Question: I am making an auto chat client like Cleverbot for school. I have 2 problems... 1) the scroll bar doesn't seem to work for some reason. Here is a screenshot:

'''
import javax.swing.*;
import java.awt.*;
import java.awt.event.KeyListener;
import java.awt.event.KeyEvent;
import java.lang.Math;
public class ChatBot extends JFrame implements KeyListener{
//Main method
public static void main(String[] args){
new ChatBot();
}
//Swing settings
JPanel window=new JPanel(){
protected void paintComponent(Graphics g){
super.paintComponent(g);
Image background = new ImageIcon("textEffect.png").getImage();
int x = (window.getWidth() - background.getWidth(null)) / 2;
int y = (window.getHeight() - background.getHeight(null)) / 2;
g.drawImage(background,x,y,null,this);
}
};
JLabel label=new JLabel("Say: ");
JTextArea dialog=new JTextArea();
JTextField input=new JTextField(46);
JScrollPane scroll=new JScrollPane(
dialog,
JScrollPane.VERTICAL_SCROLLBAR_AS_NEEDED,
JScrollPane.HORIZONTAL_SCROLLBAR_NEVER
);
//Makes window and starts bot
public ChatBot(){
super("Pollockoraptor");
setSize(600,400);
setResizable(true);
setDefaultCloseOperation(EXIT_ON_CLOSE);
dialog.setEditable(false);
dialog.setLineWrap(true);
dialog.setOpaque(false);
scroll.getViewport().setOpaque(false);
input.addKeyListener(this);
window.add(scroll);
window.add(label);
window.add(input);
//background color; new Color(97, 118, 131) is a nice color
window.setBackground(new Color(255, 255, 255));
add(window);
setVisible(true);
//Gui Layout
window.setLayout(new GridBagLayout());
GridBagConstraints c = new GridBagConstraints();
c.fill = GridBagConstraints.HORIZONTAL;
//Dialog
c.weightx = 1.0;
c.weighty = 1.0;
c.anchor = GridBagConstraints.PAGE_START;
c.fill = GridBagConstraints.BOTH;
c.insets = new Insets(10, 10, 0, 10);
c.gridx = 0;
c.gridy = 0;
c.gridwidth = 3;
c.gridheight = 2;
window.add(dialog, c);
//Input box
c.weightx = 0;
c.weighty = 0;
c.anchor = GridBagConstraints.PAGE_END;
c.fill = GridBagConstraints.HORIZONTAL;
c.insets = new Insets(0, 0, 10, 10);
c.gridx = 1;
c.gridy = 2;
c.gridwidth = GridBagConstraints.REMAINDER;
window.add(input, c);
//Label
c.weightx = 0;
c.weighty = 0;
c.anchor = GridBagConstraints.PAGE_END;
c.fill = GridBagConstraints.HORIZONTAL;
c.insets = new Insets(0, 10, 10, 0);
c.gridx = 0;
c.gridy = 2;
c.gridwidth = 1;
window.add(label, c);
input.requestFocus();
}
//knowledgeBase
String[][] knowledgeBase={
{"hi","hello","howdy","hey"},
{"hi","hello","hey"},
{"how are you", "how r u", "how r you", "how are u"},
{"good","doing well"},
{"shut up","noob","stop talking"}
};
//What to do when enter is pressed
public void keyPressed(KeyEvent e){
if(e.getKeyCode()==KeyEvent.VK_ENTER){
input.setEditable(false);
//get the user input
String quote=input.getText();
input.setText("");
if(!quote.equals("")){
addText("You: "+quote);
quote.trim();
while(quote.charAt(quote.length()-1)=='!' || quote.charAt(quote.length()-1)=='.' || quote.charAt(quote.length()-1)=='?'){
quote=quote.substring(0,quote.length()-1);
}
quote.trim();
byte response=0;
int j=0;
//check the knowledgeBase for a match or change topic
while(response==0){
//if a match is found, reply with the answer
if(inArray(quote.toLowerCase(),knowledgeBase[j*2])){
response=2;
int r=(int)Math.floor(Math.random()*knowledgeBase[(j*2)+1].length);
addText("
Pollockoraptor: "+knowledgeBase[(j*2)+1][r]);
}
j++;
//if a match is not found, go to change topic
if(j*2==knowledgeBase.length-1 && response==0){
response=1;
}
}
//change topic if bot is lost
if(response==1){
int r=(int)Math.floor(Math.random()*knowledgeBase[knowledgeBase.length-1].length);
addText("
Pollockoraptor: "+knowledgeBase[knowledgeBase.length-1][r]);
}
addText("
");
}
}
}
//other events
public void keyTyped(KeyEvent e){}
public void keyReleased(KeyEvent e){
if(e.getKeyCode()==KeyEvent.VK_ENTER){
input.setEditable(true);
}
}
//format the input
public void addText(String str){
dialog.setText(dialog.getText()+str);
}
//check the knowledgeBase for a match
public boolean inArray(String in,String[] str){
boolean match=false;
for(int i=0;i<str.length;i++){
if(str[i].equals(in)){
match=true;
}
}
return match;
}
}
'''
I have everything else working, but I also need a way to make a database of responses that i can edit easily. How would I do this? Do I have to use MySQL or something like that? Is there a easier way I can do this where I can make a matrix similar to the one I have by reading a text file?
***************EDIT****************
'''
import javax.swing.*;
import java.awt.*;
import java.awt.event.KeyListener;
import java.awt.event.KeyEvent;
import java.lang.Math;
public class ChatBot extends JFrame implements KeyListener{
//Main method
public static void main(String[] args){
new ChatBot();
}
//Swing settings
JPanel window=new JPanel(){
protected void paintComponent(Graphics g){
super.paintComponent(g);
Image background = new ImageIcon("textEffect.png").getImage();
int x = (window.getWidth() - background.getWidth(null)) / 2;
int y = (window.getHeight() - background.getHeight(null)) / 2;
g.drawImage(background,x,y,null,this);
}
};
JLabel label=new JLabel("Say: ");
JTextArea dialog=new JTextArea(5,30);
JTextField input=new JTextField(46);
JScrollPane scroll=new JScrollPane(
dialog,
JScrollPane.VERTICAL_SCROLLBAR_AS_NEEDED,
JScrollPane.HORIZONTAL_SCROLLBAR_NEVER
);
//Makes window and starts bot
public ChatBot(){
super("Pollockoraptor");
setSize(600,400);
setResizable(true);
setDefaultCloseOperation(EXIT_ON_CLOSE);
dialog.setEditable(false);
dialog.setLineWrap(true);
dialog.setOpaque(false);
scroll.getViewport().setOpaque(false);
input.addKeyListener(this);
window.add(scroll);
//background color; new Color(97, 118, 131) is a nice color
window.setBackground(new Color(255, 255, 255));
add(window);
setVisible(true);
//Gui Layout
window.setLayout(new GridBagLayout());
GridBagConstraints c = new GridBagConstraints();
c.fill = GridBagConstraints.HORIZONTAL;
//Dialog
c.weightx = 1.0;
c.weighty = 1.0;
c.anchor = GridBagConstraints.PAGE_START;
c.fill = GridBagConstraints.BOTH;
c.insets = new Insets(10, 10, 0, 10);
c.gridx = 0;
c.gridy = 0;
c.gridwidth = 3;
c.gridheight = 2;
window.add(scroll, c);
//Input box
c.weightx = 0;
c.weighty = 0;
c.anchor = GridBagConstraints.PAGE_END;
c.fill = GridBagConstraints.HORIZONTAL;
c.insets = new Insets(0, 0, 10, 10);
c.gridx = 1;
c.gridy = 2;
c.gridwidth = GridBagConstraints.REMAINDER;
window.add(input, c);
//Label
c.weightx = 0;
c.weighty = 0;
c.anchor = GridBagConstraints.PAGE_END;
c.fill = GridBagConstraints.HORIZONTAL;
c.insets = new Insets(0, 10, 10, 0);
c.gridx = 0;
c.gridy = 2;
c.gridwidth = 1;
window.add(label, c);
input.requestFocus();
}
//knowledgeBase
String[][] knowledgeBase={
{"hi","hello","howdy","hey"},
{"hi","hello","hey"},
{"how are you", "how r u", "how r you", "how are u"},
{"good","doing well"},
{"shut up","noob","stop talking"}
};
//What to do when enter is pressed
public void keyPressed(KeyEvent e){
if(e.getKeyCode()==KeyEvent.VK_ENTER){
input.setEditable(false);
//get the user input
String quote=input.getText();
input.setText("");
if(!quote.equals("")){
addText("You: "+quote);
quote.trim();
while(quote.charAt(quote.length()-1)=='!' || quote.charAt(quote.length()-1)=='.' || quote.charAt(quote.length()-1)=='?'){
quote=quote.substring(0,quote.length()-1);
}
quote.trim();
byte response=0;
int j=0;
//check the knowledgeBase for a match or change topic
while(response==0){
//if a match is found, reply with the answer
if(inArray(quote.toLowerCase(),knowledgeBase[j*2])){
response=2;
int r=(int)Math.floor(Math.random()*knowledgeBase[(j*2)+1].length);
addText("
Pollockoraptor: "+knowledgeBase[(j*2)+1][r]);
}
j++;
//if a match is not found, go to change topic
if(j*2==knowledgeBase.length-1 && response==0){
response=1;
}
}
//change topic if bot is lost
if(response==1){
int r=(int)Math.floor(Math.random()*knowledgeBase[knowledgeBase.length-1].length);
addText("
Pollockoraptor: "+knowledgeBase[knowledgeBase.length-1][r]);
}
addText("
");
}
}
}
//other events
public void keyTyped(KeyEvent e){}
public void keyReleased(KeyEvent e){
if(e.getKeyCode()==KeyEvent.VK_ENTER){
input.setEditable(true);
}
}
//format the input
public void addText(String str){
dialog.append(str);
}
//check the knowledgeBase for a match
public boolean inArray(String in,String[] str){
boolean match=false;
for(int i=0;i<str.length;i++){
if(str[i].equals(in)){
match=true;
}
}
return match;
}
}
'''
***************EDIT2****************
'''
import javax.swing.*;
import java.awt.*;
import java.awt.event.ActionListener;
import java.awt.event.ActionEvent;
import java.lang.Math;
public class ChatBot extends JFrame implements ActionListener{
//Main method
public static void main(String[] args){
new ChatBot();
}
//Swing settings
JPanel window=new JPanel(){
protected void paintComponent(Graphics g){
super.paintComponent(g);
Image background = new ImageIcon("textEffect.png").getImage();
int x = (window.getWidth() - background.getWidth(null)) / 2;
int y = (window.getHeight() - background.getHeight(null)) / 2;
g.drawImage(background,x,y,null,this);
}
};
JLabel label=new JLabel("Say: ");
JTextArea dialog=new JTextArea(5,30);
JTextField input=new JTextField(46);
JScrollPane scroll=new JScrollPane(
dialog,
JScrollPane.VERTICAL_SCROLLBAR_AS_NEEDED,
JScrollPane.HORIZONTAL_SCROLLBAR_NEVER
);
//Makes window and starts bot
public ChatBot(){
super("Pollockoraptor");
setSize(600,400);
setResizable(true);
setDefaultCloseOperation(EXIT_ON_CLOSE);
dialog.setEditable(false);
dialog.setLineWrap(true);
dialog.setOpaque(false);
scroll.getViewport().setOpaque(false);
input.addActionListener(this);
window.add(scroll);
//background color; new Color(97, 118, 131) is a nice color
window.setBackground(new Color(255, 255, 255));
add(window);
setVisible(true);
//Gui Layout
window.setLayout(new GridBagLayout());
GridBagConstraints c = new GridBagConstraints();
c.fill = GridBagConstraints.HORIZONTAL;
//Dialog
c.weightx = 1.0;
c.weighty = 1.0;
c.anchor = GridBagConstraints.PAGE_START;
c.fill = GridBagConstraints.BOTH;
c.insets = new Insets(10, 10, 0, 10);
c.gridx = 0;
c.gridy = 0;
c.gridwidth = 3;
c.gridheight = 2;
window.add(scroll, c);
//Input box
c.weightx = 0;
c.weighty = 0;
c.anchor = GridBagConstraints.PAGE_END;
c.fill = GridBagConstraints.HORIZONTAL;
c.insets = new Insets(0, 0, 10, 10);
c.gridx = 1;
c.gridy = 2;
c.gridwidth = GridBagConstraints.REMAINDER;
window.add(input, c);
//Label
c.weightx = 0;
c.weighty = 0;
c.anchor = GridBagConstraints.PAGE_END;
c.fill = GridBagConstraints.HORIZONTAL;
c.insets = new Insets(0, 10, 10, 0);
c.gridx = 0;
c.gridy = 2;
c.gridwidth = 1;
window.add(label, c);
input.requestFocus();
}
//knowledgeBase
String[][] knowledgeBase={
{"hi","hello","howdy","hey"},
{"hi","hello","hey"},
{"how are you", "how r u", "how r you", "how are u"},
{"good","doing well"},
{"shut up","noob","stop talking"}
};
//What to do when enter is pressed
public void actionPerformed(ActionEvent e){
//get the user input
String quote=input.getText();
input.setText("");
if(!quote.equals("")){
addText("You: "+quote);
quote.trim();
while(quote.charAt(quote.length()-1)=='!' || quote.charAt(quote.length()-1)=='.' || quote.charAt(quote.length()-1)=='?'){
quote=quote.substring(0,quote.length()-1);
}
quote.trim();
byte response=0;
int j=0;
//check the knowledgeBase for a match or change topic
while(response==0){
//if a match is found, reply with the answer
if(inArray(quote.toLowerCase(),knowledgeBase[j*2])){
response=2;
int r=(int)Math.floor(Math.random()*knowledgeBase[(j*2)+1].length);
addText("
Pollockoraptor: "+knowledgeBase[(j*2)+1][r]);
}
j++;
//if a match is not found, go to change topic
if(j*2==knowledgeBase.length-1 && response==0){
response=1;
}
}
//change topic if bot is lost
if(response==1){
int r=(int)Math.floor(Math.random()*knowledgeBase[knowledgeBase.length-1].length);
addText("
Pollockoraptor: "+knowledgeBase[knowledgeBase.length-1][r]);
}
addText("
");
}
}
//format the input
public void addText(String str){
dialog.append(str);
}
//check the knowledgeBase for a match
public boolean inArray(String in,String[] str){
boolean match=false;
for(int i=0;i<str.length;i++){
if(str[i].equals(in)){
match=true;
}
}
return match;
}
}
'''
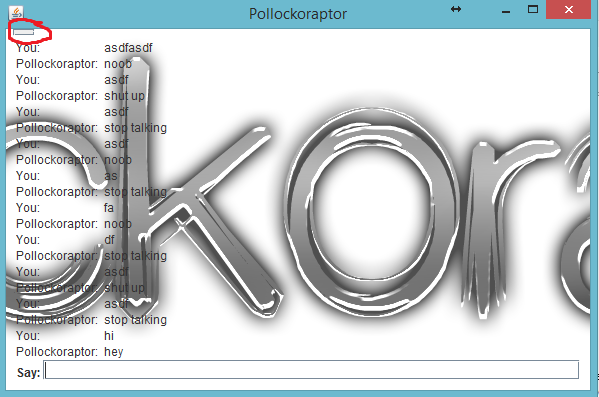
Answer: Sorry to be blunt, but your problem is simply one of sloppy code.
You're adding the dialog to the window container, once in the JScrollPane and once by itself.
'''
public ChatBot() {
super("Pollockoraptor");
setSize(600, 400);
setResizable(true);
setDefaultCloseOperation(EXIT_ON_CLOSE);
dialog.setEditable(false);
dialog.setLineWrap(true);
dialog.setOpaque(false);
scroll.getViewport().setOpaque(false);
input.addKeyListener(this);
// **** adding a bunch of junk **without** constraings??
window.add(scroll); // *** add scrollpane *with* dialog here
window.add(label);
window.add(input);
// .....
GridBagConstraints c = new GridBagConstraints();
c.fill = GridBagConstraints.HORIZONTAL;
// Dialog
c.weightx = 1.0;
c.weighty = 1.0;
c.anchor = GridBagConstraints.PAGE_START;
c.fill = GridBagConstraints.BOTH;
c.insets = new Insets(10, 10, 0, 10);
c.gridx = 0;
c.gridy = 0;
c.gridwidth = 3;
c.gridheight = 2;
window.add(dialog, c); // *** then add dialog by itself*** ???? WTF???
'''
Don't do that. Instead add it to the JScrollPane, add the JScrollPane to the container and leave it at that.
You've got several other components that you're adding to window , almost without thought, almost as if you're randomly and sloppily coding without planning(?). Don't do this either. Stop, plan what you want to code first, and only then create your code. Don't type it out free-thought as that's sloppy and will never work. Honest errors are fine, but sloppy coding, nope.